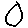
Label: circle